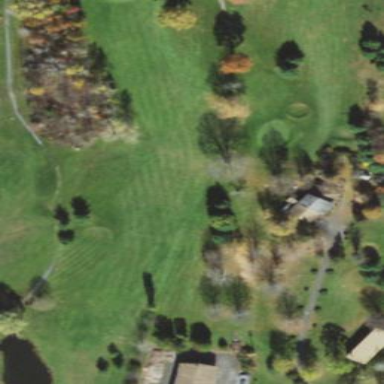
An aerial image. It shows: Grassy area designated as golf fairway.